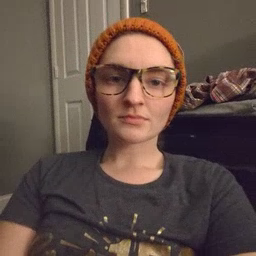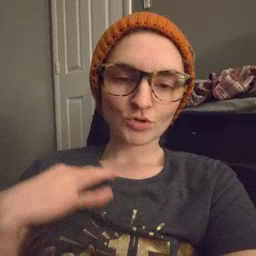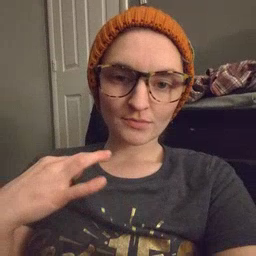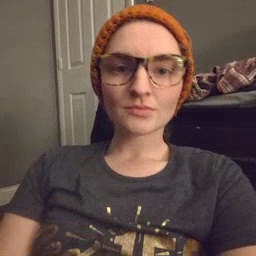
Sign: shirt